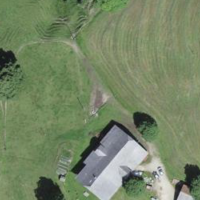
EUNIS habitat code: 24
Species observed at this site:
Prunella vulgaris